Question: When I am using Sparx Enterprise Architect to do deployment modeling, How do I add and show the server's configuration? like the following image, the left is from the example model, and got the configuration, but when I create an instance of the same server, nothing is showed up there. Both are instances of .

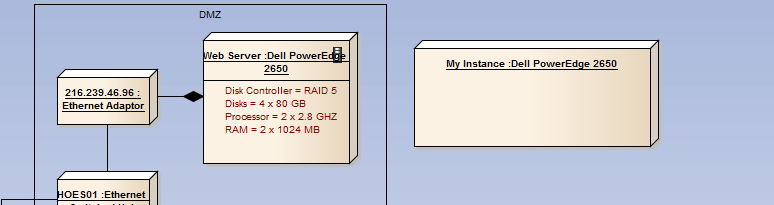
Answer: I think what you search for is <URL>.
As an alternative (or additionally), you could use <URL>.